Question: How can I place more than one icon on a list item?
In particular I'd like to place them on the right side of the list item to the left of the arrow.

I've tried placing 2 images within the '<a>' tag of the list item and positioning them with css but it didn't work as hoped.
'''
<li>
<a href="#">
<img src="images/16.png" class="ui-li-icon ui-corner-none icon1">
<img src="images/16.png" class="ui-li-icon ui-corner-none icon2">
Test
</a>
</li>
'''
Any help will be much appreciated. Here's a <URL> with my attempt.
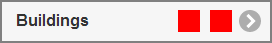
Answer: You can use some absolute positioning CSS and wrapper DIVs like this:
'''
<li>
<a href="#">
Test
<div class="rightImages right1">
<img src="http://lorempixel.com/22/22/technics/1/" />
</div>
<div class="rightImages right2">
<img src="http://lorempixel.com/22/22/technics/2/" />
</div>
</a>
</li>
'''
Then the CSS is
'''
.rightImages {
position: absolute;
display: inline;
top: 0px;
bottom: 0px;
}
.right1 {
right: 58px;
}
.right2 {
right: 86px;
}
.rightImages img {
position: absolute;
margin: auto;
bottom: 0; left: 0; top: 0; right: 0;
}
'''
The extra wrapper DIV helps with the vertical centering. Depending on your actual image sizes, you will need to tweak the right1 and right2 classes.
> Here is your updated <URL>